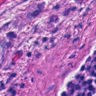
Metastatic tissue present: yes